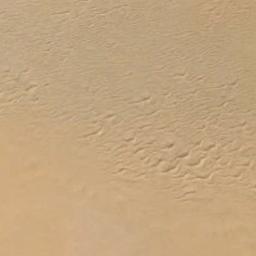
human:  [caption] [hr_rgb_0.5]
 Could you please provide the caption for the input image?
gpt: There is a little grain in this desert .

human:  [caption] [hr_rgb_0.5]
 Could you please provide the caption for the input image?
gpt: The desert has deep yellow sand and flat terrain .

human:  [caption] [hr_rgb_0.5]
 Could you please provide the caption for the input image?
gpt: The desert is full of yellow sand .

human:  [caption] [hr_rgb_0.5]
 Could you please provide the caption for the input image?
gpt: This is a yellow desert with wavy stripes with brown gullys beside it .

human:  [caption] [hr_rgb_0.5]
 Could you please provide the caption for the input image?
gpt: A yellow desert with some dunes .